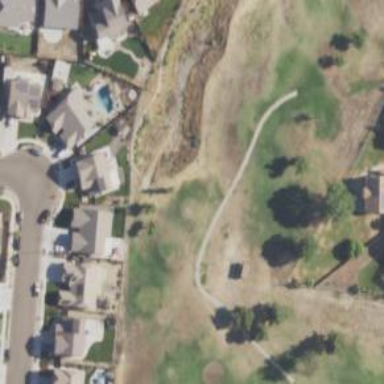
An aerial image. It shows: Path used for both walking and golf.